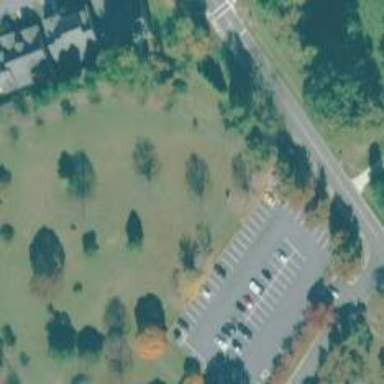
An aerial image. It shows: Disc golf course on leisure land.